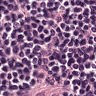
Metastatic tissue present: no